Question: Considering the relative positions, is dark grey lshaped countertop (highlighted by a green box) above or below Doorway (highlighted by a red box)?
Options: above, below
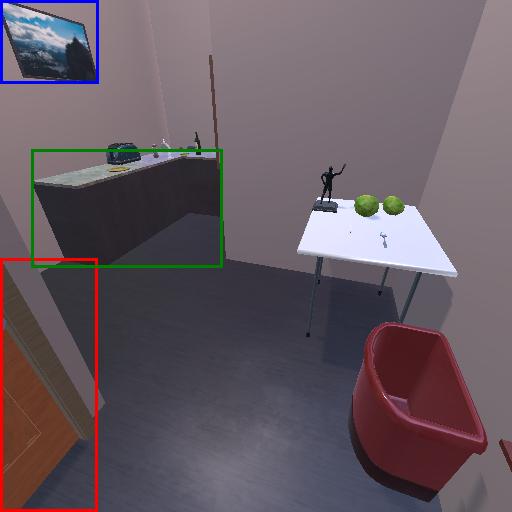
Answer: above